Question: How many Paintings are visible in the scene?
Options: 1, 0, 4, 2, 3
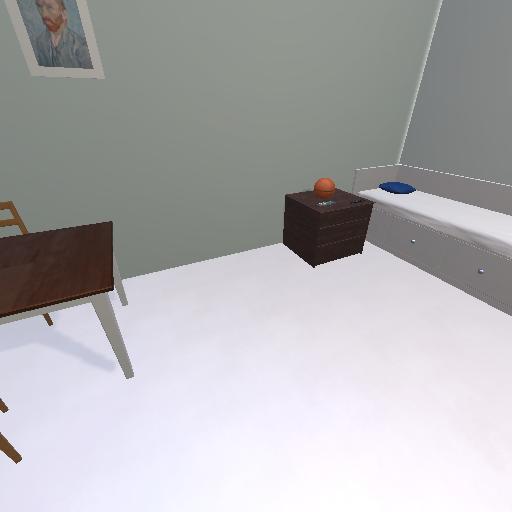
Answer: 1